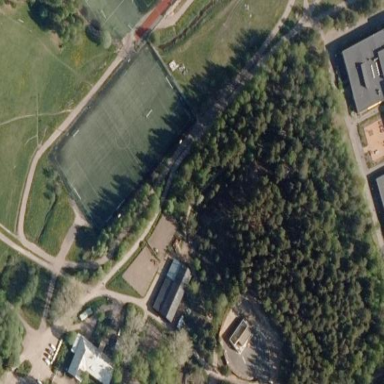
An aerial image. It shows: Soccer pitch with artificial turf designed for leisure and sports activities.